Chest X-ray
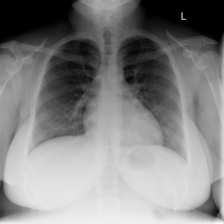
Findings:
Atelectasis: negative
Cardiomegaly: negative
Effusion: negative
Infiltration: negative
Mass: negative
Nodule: negative
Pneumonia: negative
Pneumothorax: negative
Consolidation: negative
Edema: negative
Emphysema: negative
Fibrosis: negative
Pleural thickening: negative
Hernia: negative